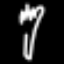
Label: fork